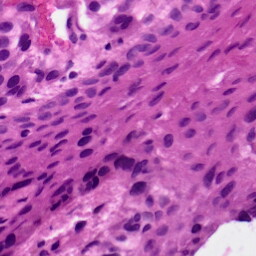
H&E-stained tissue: Skin